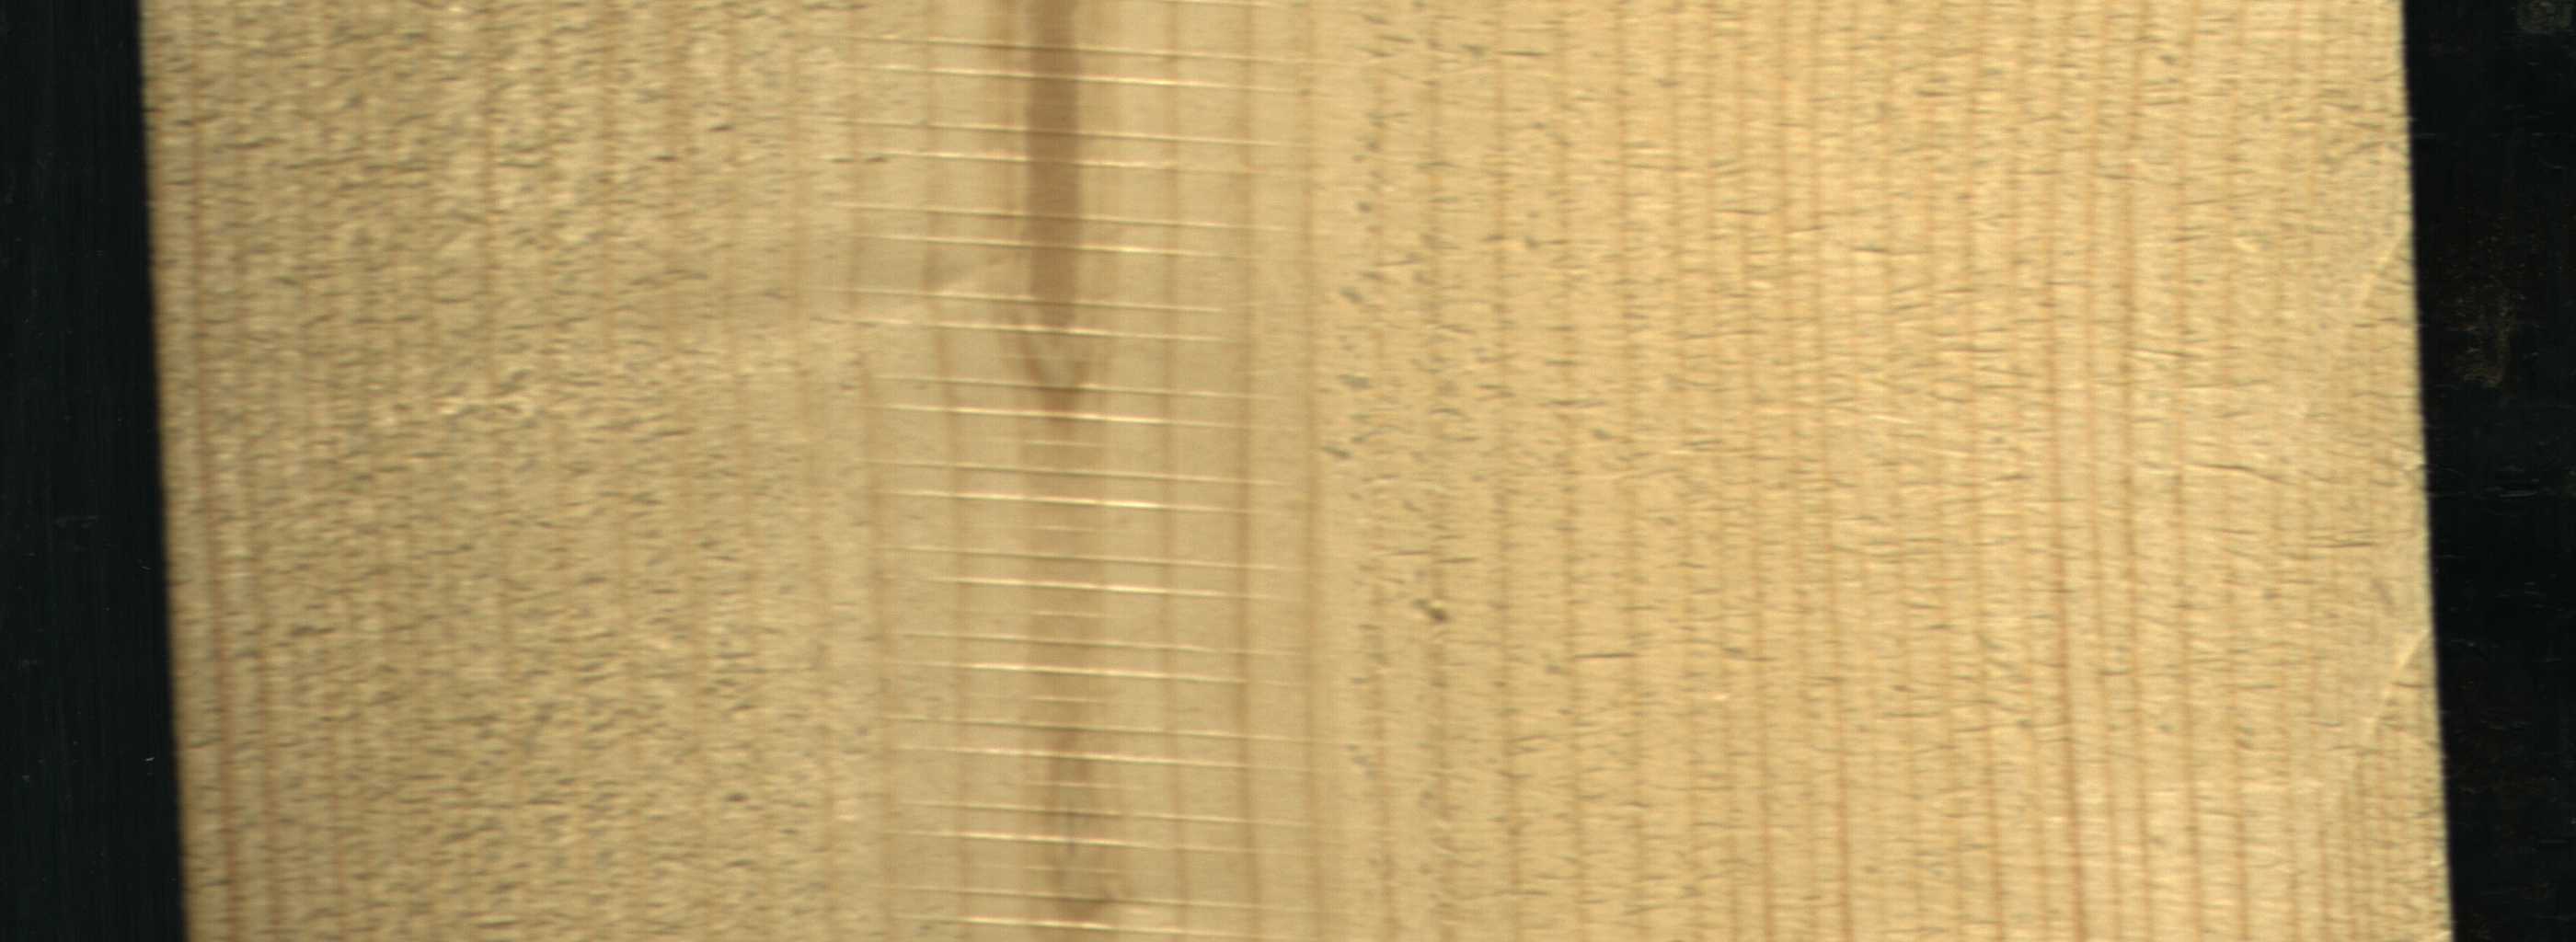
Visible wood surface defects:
Quartzity